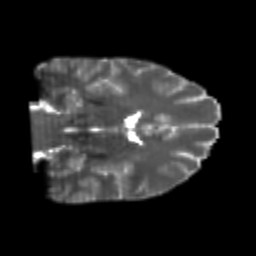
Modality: T2w
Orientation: coronal
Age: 25
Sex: male
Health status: healthy
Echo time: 0.074 s